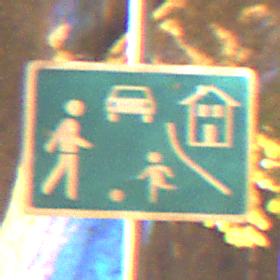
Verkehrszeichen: BeginnVerkehrsberuhigterBereich
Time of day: Night
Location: Outdoor (Urban)
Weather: PartlyCloudy
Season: NotSpecified
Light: Artificial